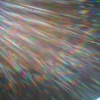
Label: sunburn